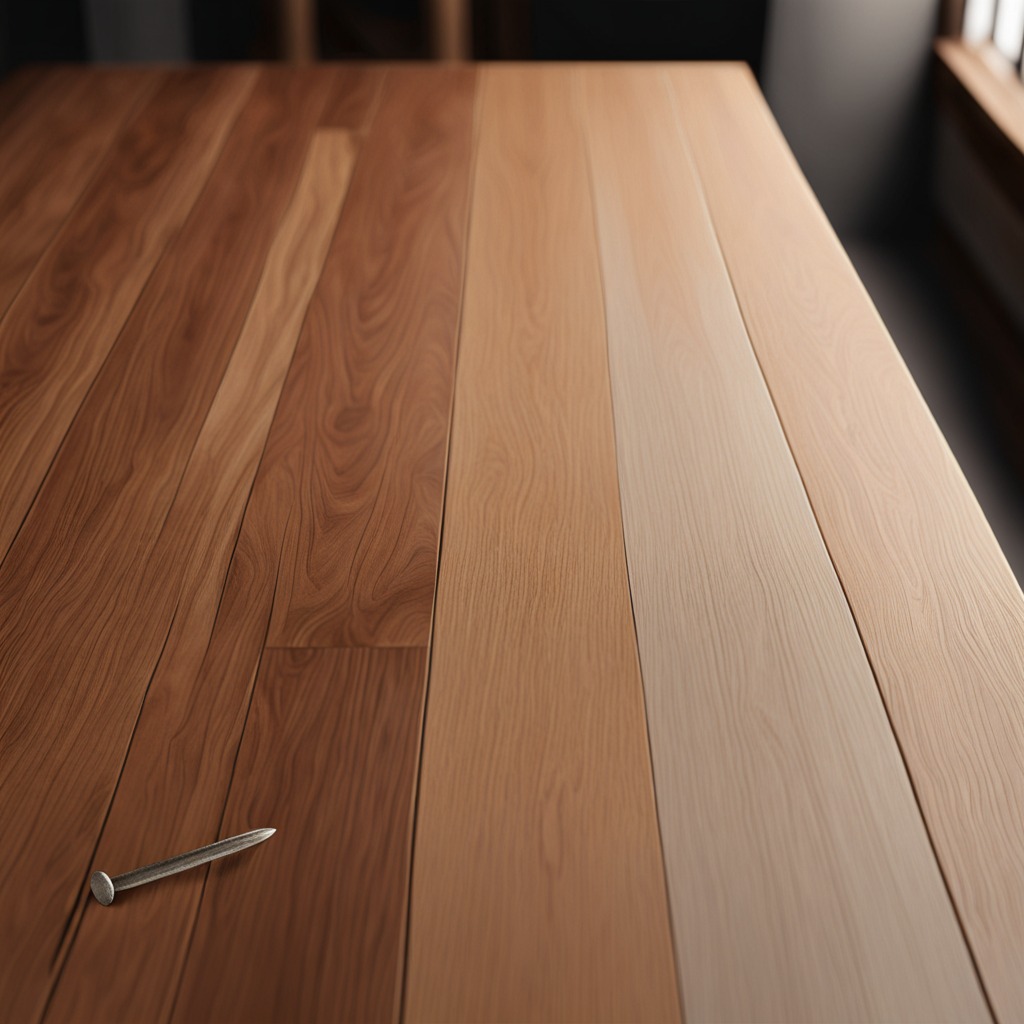
An iron nail is lying on the wooden table in a carpentry studio.